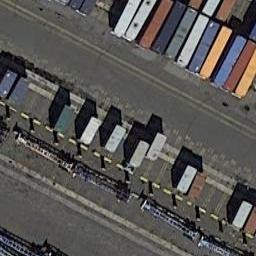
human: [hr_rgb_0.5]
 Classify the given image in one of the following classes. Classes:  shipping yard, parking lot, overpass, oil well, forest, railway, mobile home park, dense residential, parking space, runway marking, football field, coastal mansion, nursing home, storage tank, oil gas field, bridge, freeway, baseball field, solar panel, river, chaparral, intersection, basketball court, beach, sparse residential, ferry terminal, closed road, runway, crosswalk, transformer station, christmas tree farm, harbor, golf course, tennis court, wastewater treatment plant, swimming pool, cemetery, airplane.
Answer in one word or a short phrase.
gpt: shipping yard